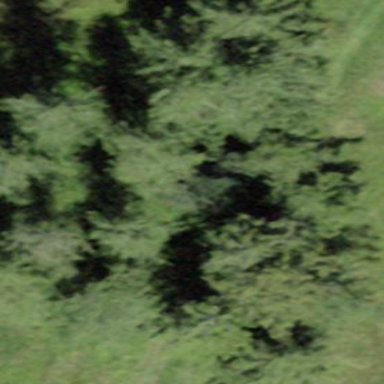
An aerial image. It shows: Forest area.